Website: apple
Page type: address-validator
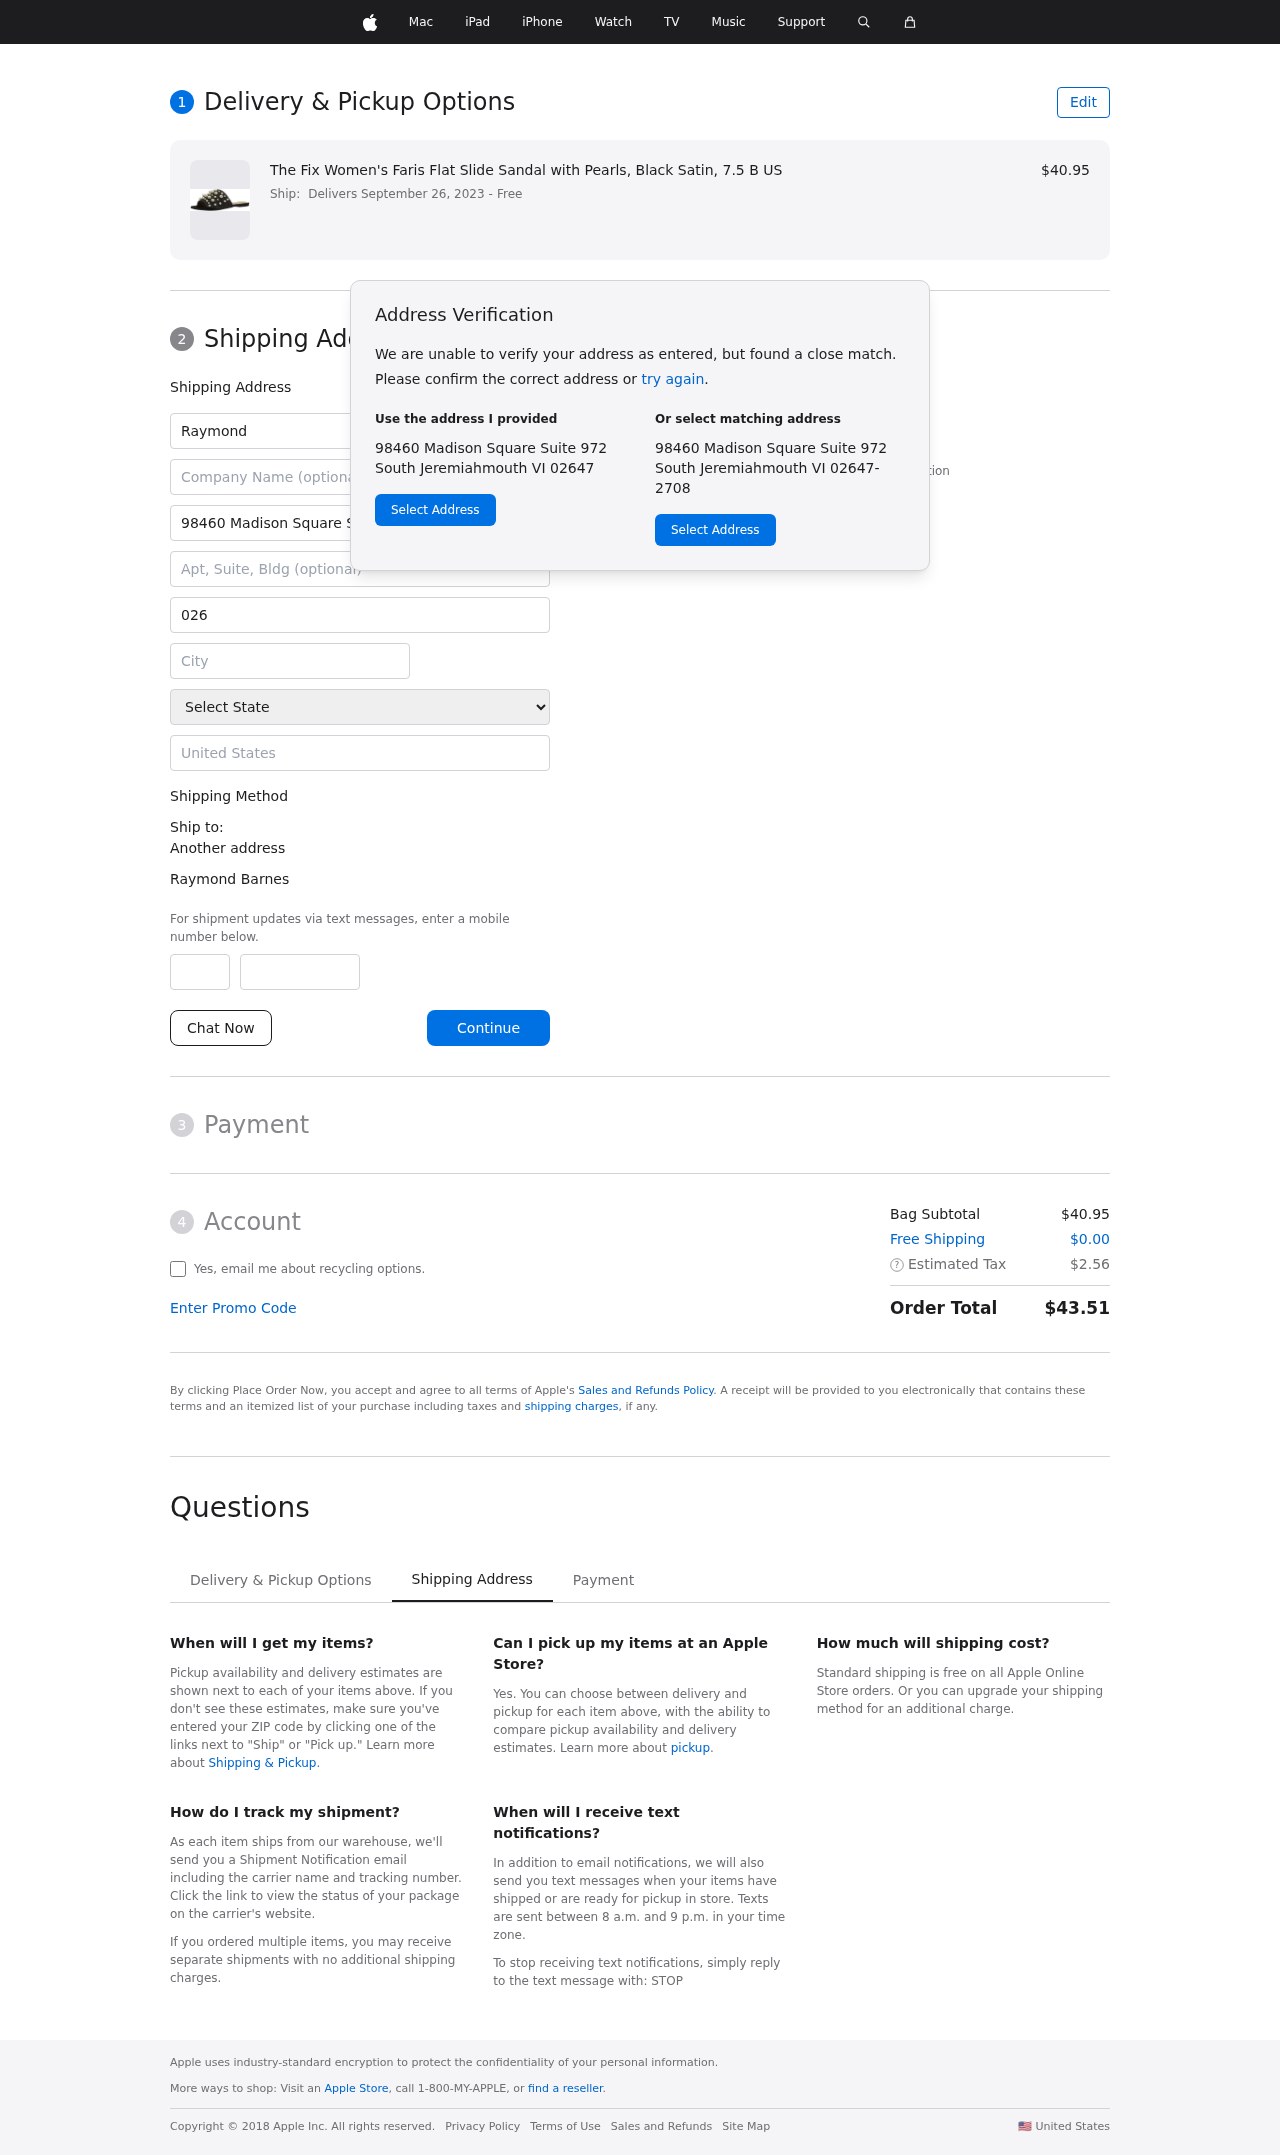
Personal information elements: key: PII_CITY
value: South Jeremiahmouth
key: PII_COUNTRY
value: United States
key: PII_FIRSTNAME
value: Raymond
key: PII_FULLNAME
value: Raymond Barnes
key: PII_LASTNAME
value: Barnes
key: PII_PHONE_AREA
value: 651
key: PII_PHONE_SUFFIX
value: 6145
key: PII_POSTCODE
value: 02647
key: PII_STATE
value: VI
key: PII_STREET
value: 98460 Madison Square Suite 972
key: PII_CITY_STATE_ZIP
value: South Jeremiahmouth VI 02647
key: PII_STATE_ABBR
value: VI
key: PII_POSTCODE_FULL
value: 02647
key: PII_POSTCODE_NUMERIC
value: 2647
Product elements: key: PRODUCT1_NAME
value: The Fix Women's Faris Flat Slide Sandal with Pearls, Black Satin, 7.5 B US
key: PRODUCT1_PRICE
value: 40.95
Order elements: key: ORDER_DELIVERY_DATE
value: Delivers September 26, 2023
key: ORDER_SUBTOTAL
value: $40.95
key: ORDER_SHIPPING_COST
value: $0.00
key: ORDER_TAX
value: $2.56
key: ORDER_TOTAL
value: $43.51